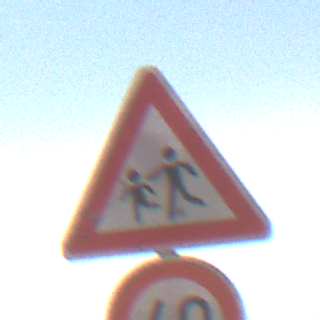
Verkehrszeichen: KinderRechts
Zusatzzeichen unten: Geschwindigkeit40
Umgebung: Outdoor, Nature
Tageszeit: Midday
Wetter: Clear
Licht: Natural
Jahreszeit: NotSpecified
Kontrast: HighContrast